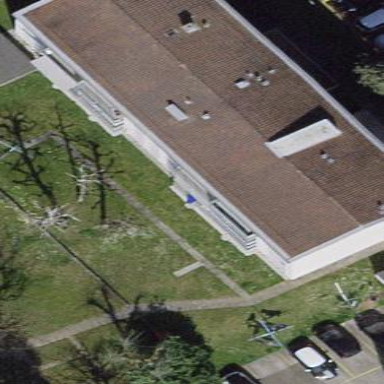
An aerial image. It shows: Gabled roof on building that houses apartments.